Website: lowes
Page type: payment
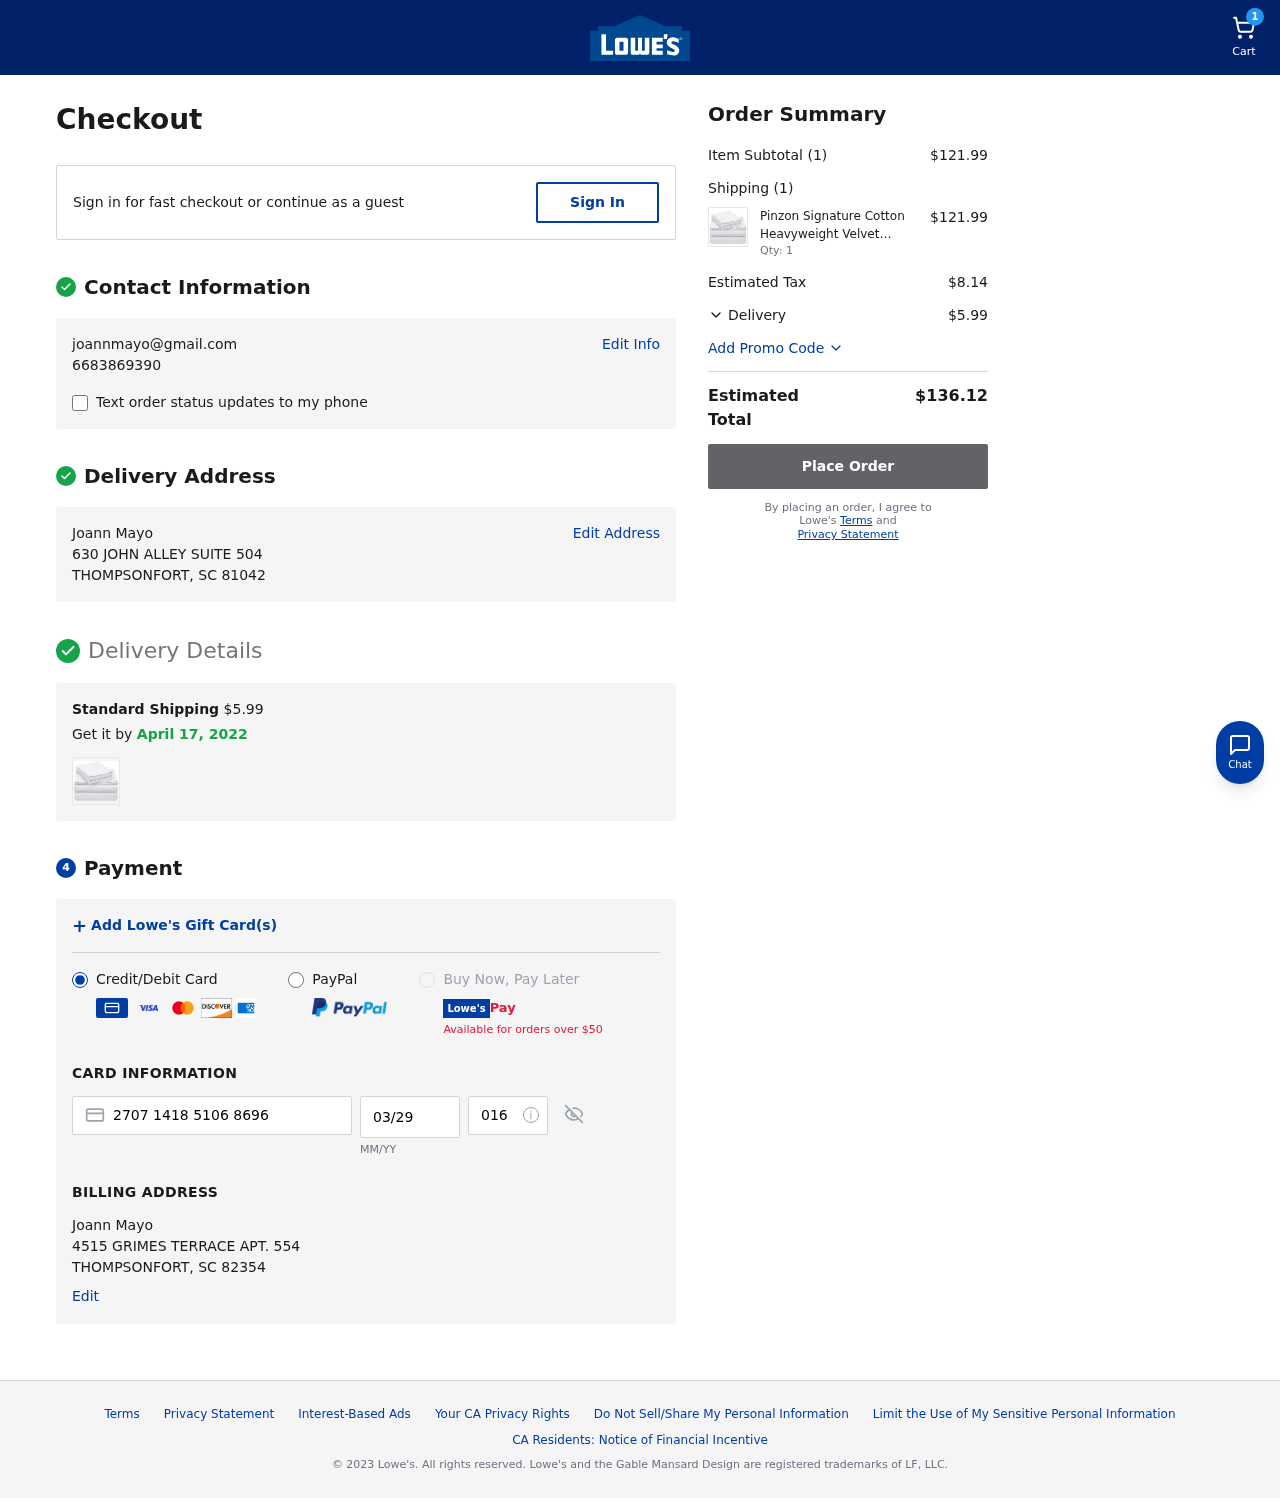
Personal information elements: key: PII_CARD_CVV
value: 016
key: PII_CARD_EXPIRY
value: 03/29
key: PII_CARD_NUMBER
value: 2707 1418 5106 8696
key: PII_CITY_STATE_ZIP2
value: THOMPSONFORT, SC 82354
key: PII_EMAIL
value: joannmayo@gmail.com
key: PII_FULLNAME
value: Joann Mayo
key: PII_FULLNAME2
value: Joann Mayo
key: PII_PHONE
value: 6683869390
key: PII_STREET
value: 630 JOHN ALLEY SUITE 504
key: PII_STREET2
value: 4515 GRIMES TERRACE APT. 554
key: PII_CITY_STATE_ZIP
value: THOMPSONFORT, SC 81042
Product elements: key: PRODUCT1_NAME
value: Pinzon Signature Cotton Heavyweight Velvet Flannel Sheet Set - King, White
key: PRODUCT1_PRICE
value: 121.99
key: PRODUCT1_QUANTITY
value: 1
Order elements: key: ORDER_NUM_ITEMS
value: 1
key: ORDER_SHIPPING_COST
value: $5.99
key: ORDER_DELIVERY_DATE
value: April 17, 2022
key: ORDER_SUBTOTAL
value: $121.99
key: ORDER_NUM_ITEMS2
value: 1
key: ORDER_TAX
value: $8.14
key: ORDER_SHIPPING_COST2
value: $5.99
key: ORDER_TOTAL
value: $136.12